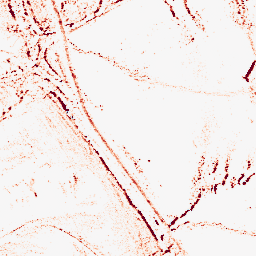
Category: morphological
Decomposition family: morphological_rect
Decomposition parameters: operation: opening
width: 5
height: 3
Upsampling method: cubic_catmull_rom
Upsampling parameters: scale: 4
Upsampling scale: 4